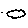
Label: cloud